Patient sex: M
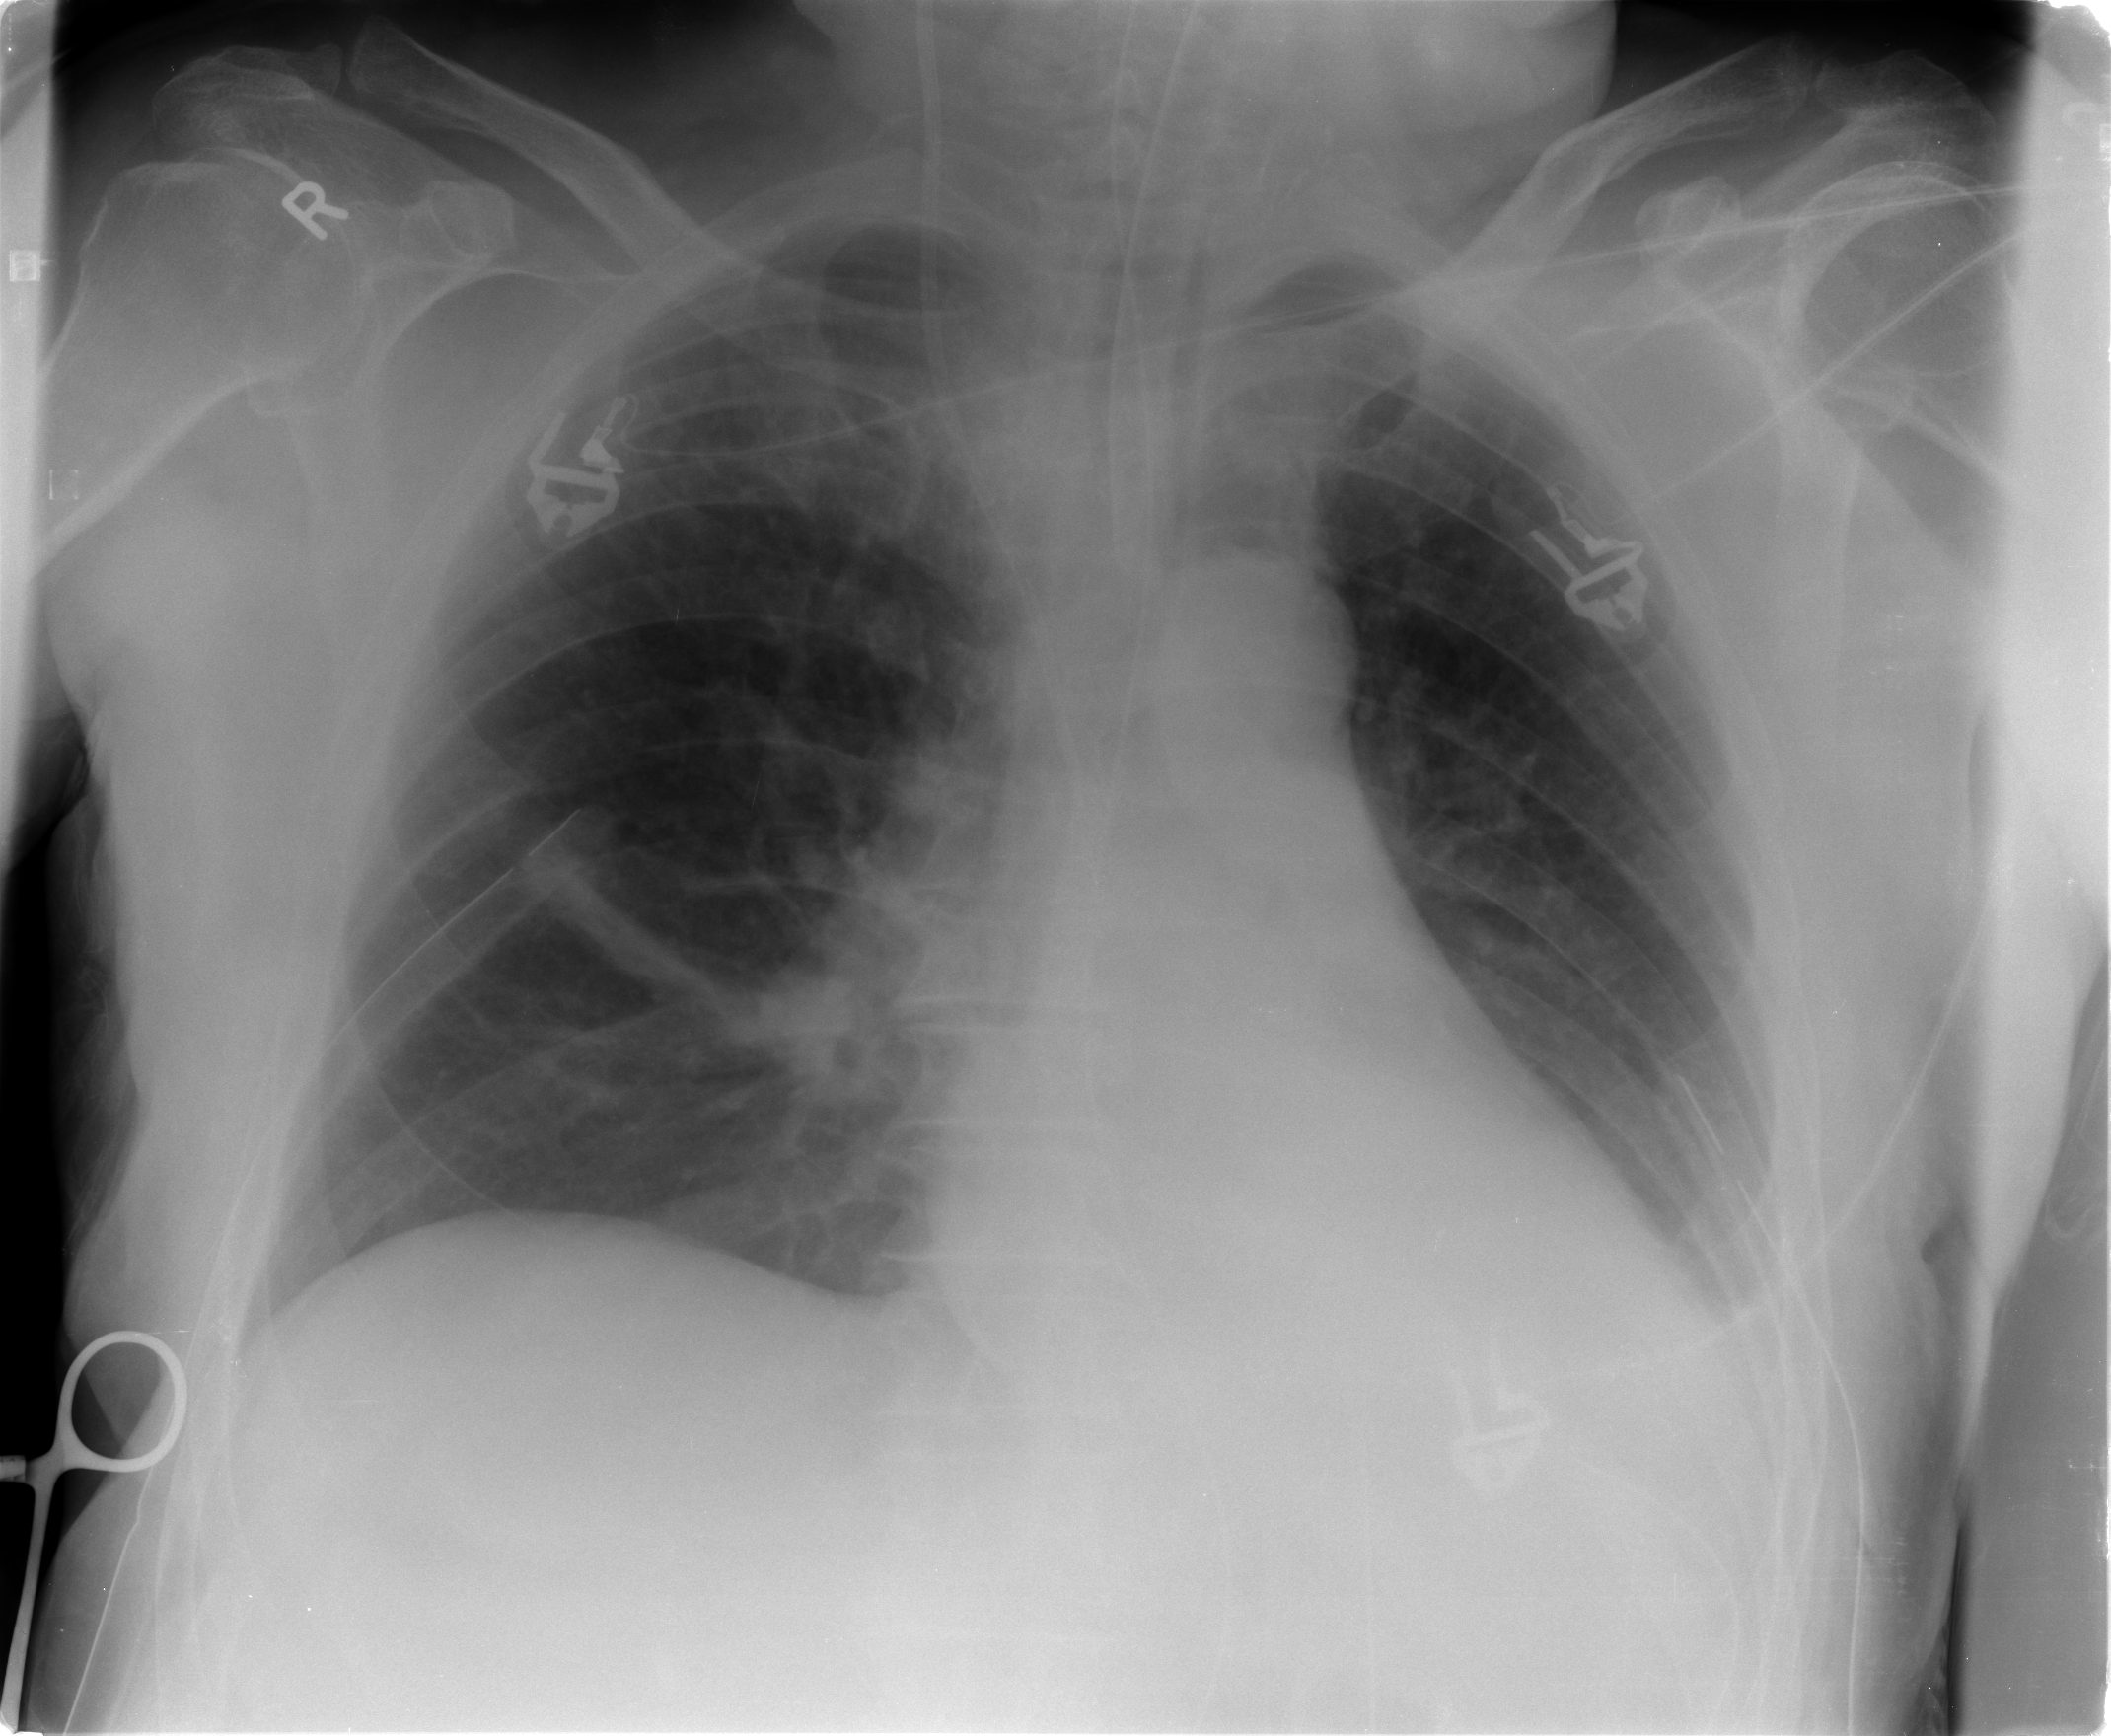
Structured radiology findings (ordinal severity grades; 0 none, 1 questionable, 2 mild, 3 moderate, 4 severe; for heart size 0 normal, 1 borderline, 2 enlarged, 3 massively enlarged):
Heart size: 2
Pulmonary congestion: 0
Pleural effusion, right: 0
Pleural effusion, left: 1
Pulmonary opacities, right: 0
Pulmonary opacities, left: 0
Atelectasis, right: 2
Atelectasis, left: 2